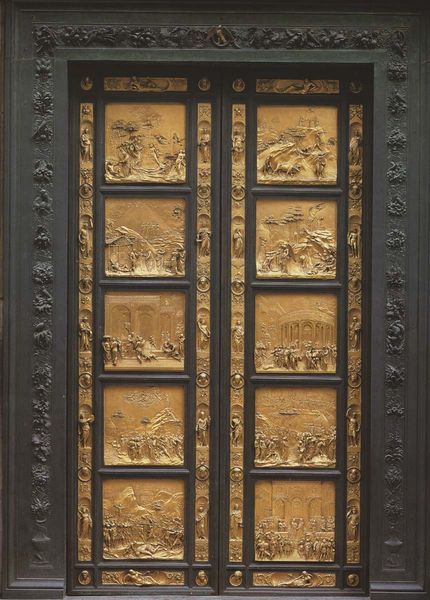
Titel: Paradiestür (Osttür)
Künstler: Lorenzo Ghiberti
Standort: Florenz, Baptisterium (EU - I - Toskana)
Schlagwörter: menschen, grau, tür, bibel, rahmen, felder, gold, girlande, relief, türe, figuren, eingang, vergoldet, portal, christus, florenz, reliefs, quadrat, baptisterium, architktur, ghirlandaio